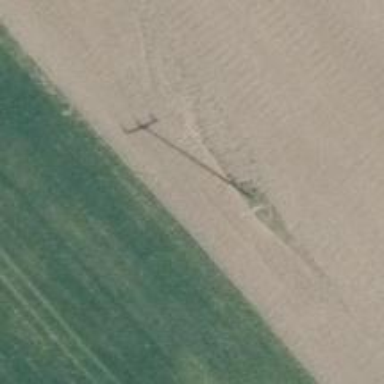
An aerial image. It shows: Power pole.